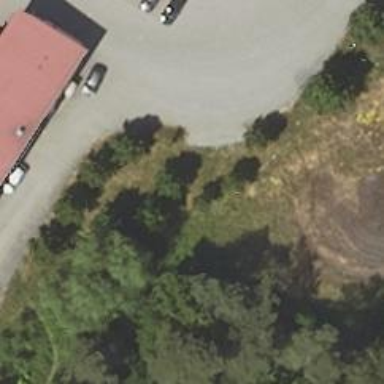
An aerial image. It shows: Recycling facility.